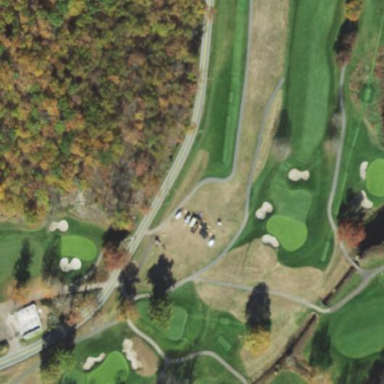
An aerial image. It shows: Water hazard on golf course. The hazard is natural water feature.